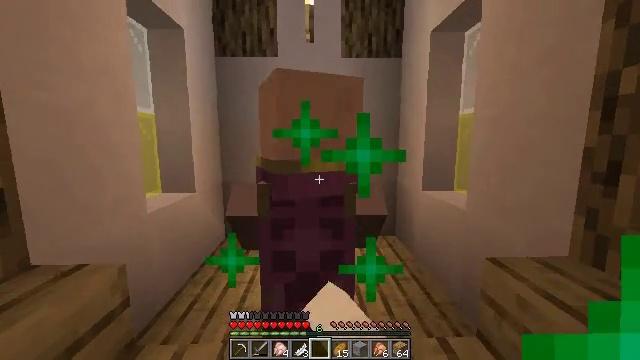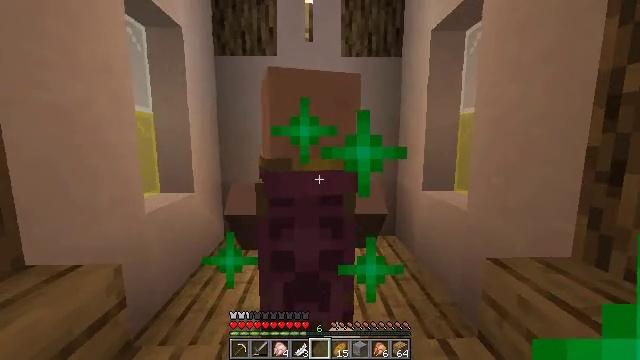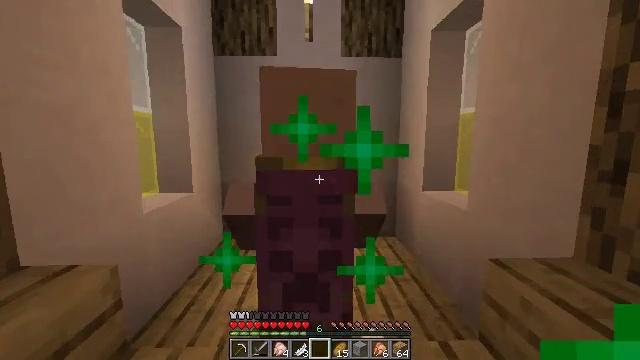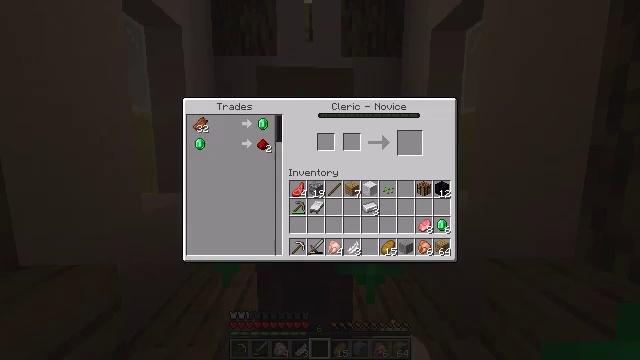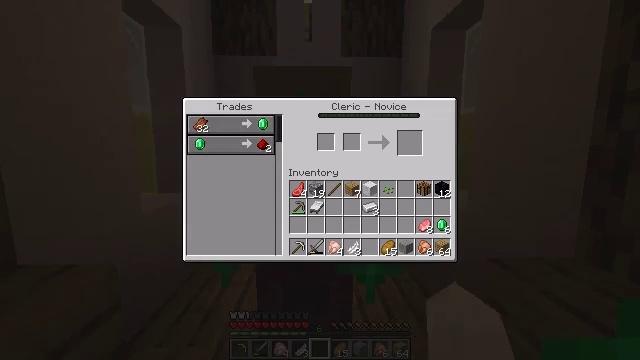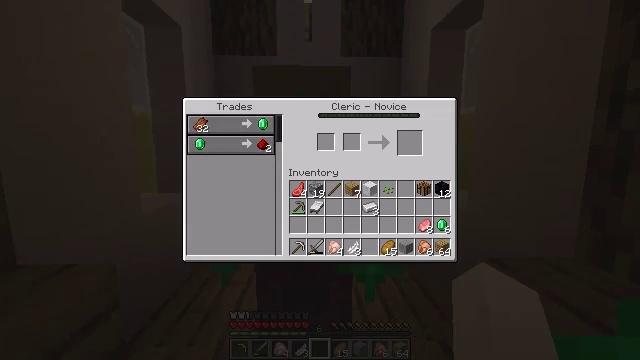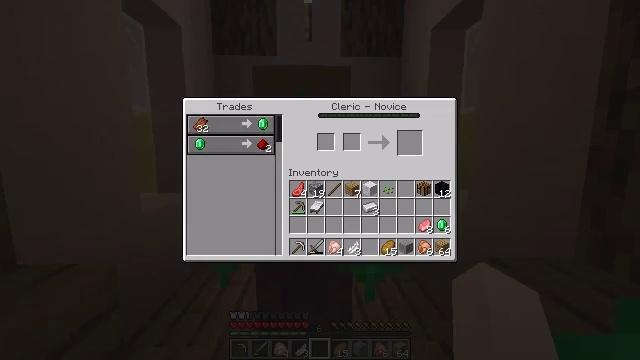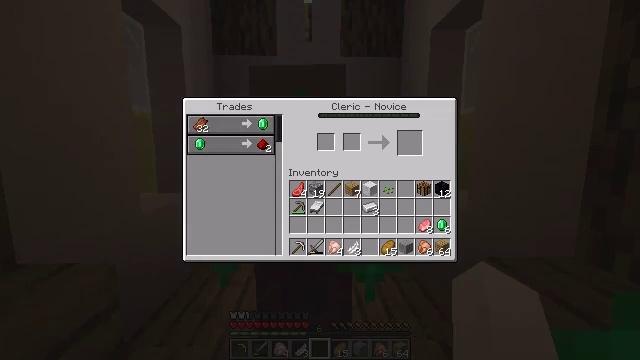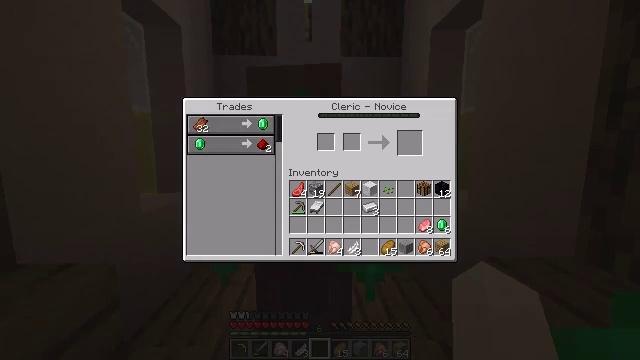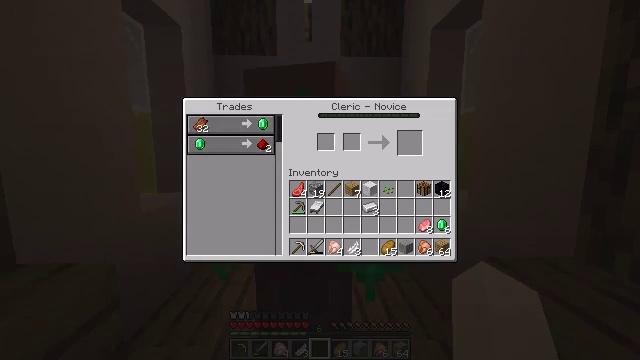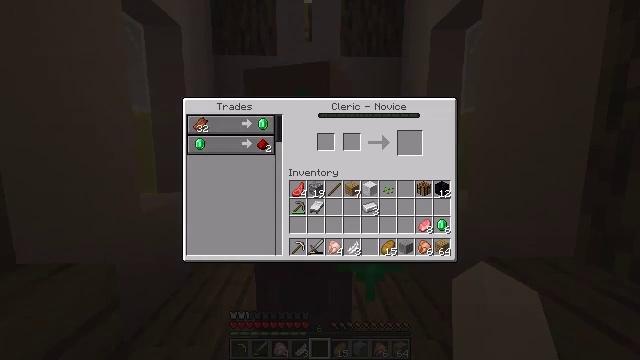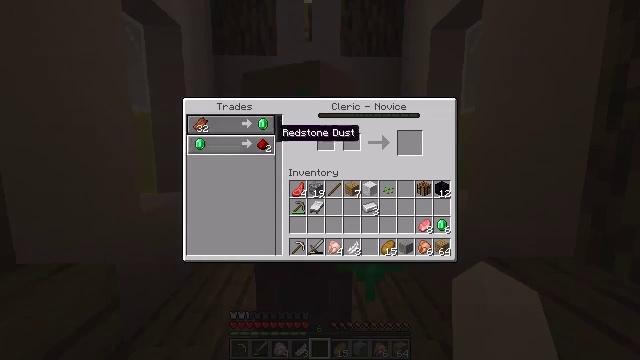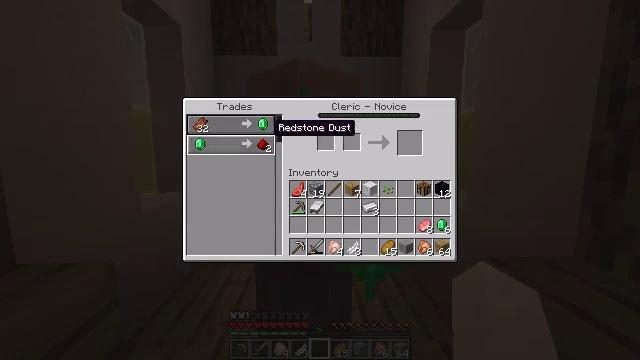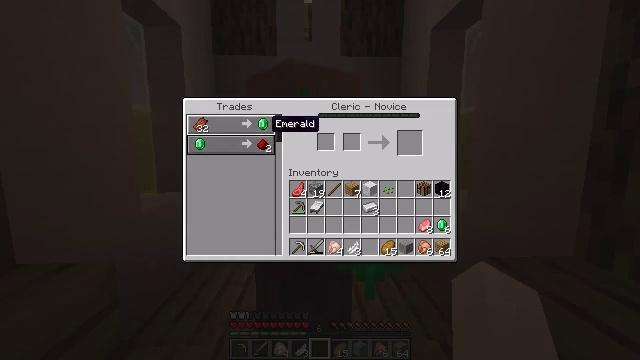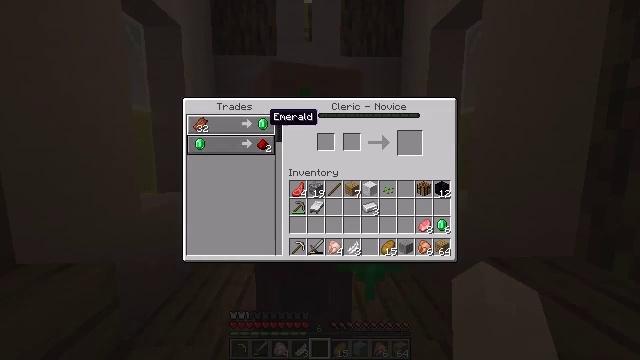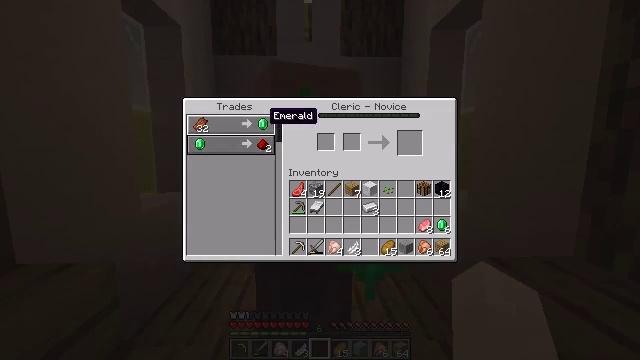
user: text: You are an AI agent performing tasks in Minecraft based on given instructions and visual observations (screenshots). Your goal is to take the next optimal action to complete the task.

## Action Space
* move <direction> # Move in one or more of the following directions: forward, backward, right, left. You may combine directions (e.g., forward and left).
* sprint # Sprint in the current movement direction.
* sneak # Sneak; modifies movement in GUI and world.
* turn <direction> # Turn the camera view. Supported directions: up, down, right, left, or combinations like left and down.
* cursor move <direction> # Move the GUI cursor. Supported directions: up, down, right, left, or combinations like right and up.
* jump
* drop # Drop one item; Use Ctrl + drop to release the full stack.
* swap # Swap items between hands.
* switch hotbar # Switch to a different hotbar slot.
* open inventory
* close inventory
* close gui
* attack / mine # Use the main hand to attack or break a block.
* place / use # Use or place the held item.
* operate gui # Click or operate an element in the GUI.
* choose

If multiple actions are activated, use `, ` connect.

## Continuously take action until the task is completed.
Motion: motion action
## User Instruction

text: Mine the brewing stand from your base.
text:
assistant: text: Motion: no_op
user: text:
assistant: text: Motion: no_op
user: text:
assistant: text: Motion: cursor move left, open gui
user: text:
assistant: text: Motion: no_op
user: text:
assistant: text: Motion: no_op
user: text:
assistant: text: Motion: no_op
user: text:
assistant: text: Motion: no_op
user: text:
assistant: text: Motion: no_op
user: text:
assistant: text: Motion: cursor move left
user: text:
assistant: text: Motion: cursor move left and up
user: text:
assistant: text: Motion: cursor move left and up
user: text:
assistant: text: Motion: no_op
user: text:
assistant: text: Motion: no_op
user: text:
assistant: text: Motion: cursor move up
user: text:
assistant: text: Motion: no_op
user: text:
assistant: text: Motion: no_op
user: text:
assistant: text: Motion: no_op
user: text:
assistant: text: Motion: no_op
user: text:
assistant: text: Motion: no_op
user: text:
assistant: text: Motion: no_op
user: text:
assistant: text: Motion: no_op
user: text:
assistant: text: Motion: no_op
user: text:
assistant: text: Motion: no_op
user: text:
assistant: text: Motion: no_op
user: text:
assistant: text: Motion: no_op
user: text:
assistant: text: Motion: cursor move down
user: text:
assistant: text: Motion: no_op
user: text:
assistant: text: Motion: no_op
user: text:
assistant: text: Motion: no_op
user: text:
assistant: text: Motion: no_op